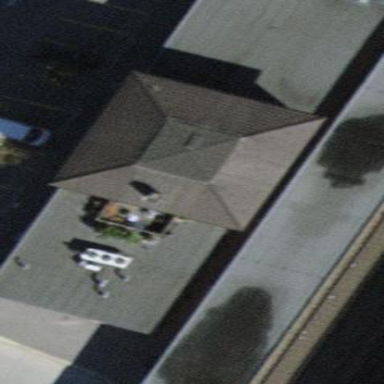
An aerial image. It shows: Train station building.